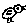
Label: bird